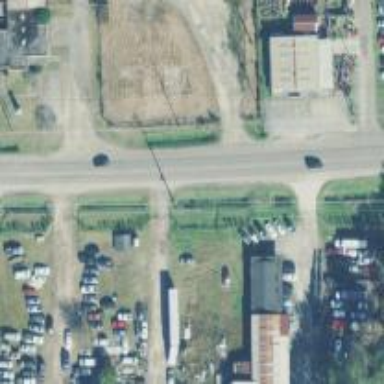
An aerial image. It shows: Power pole.